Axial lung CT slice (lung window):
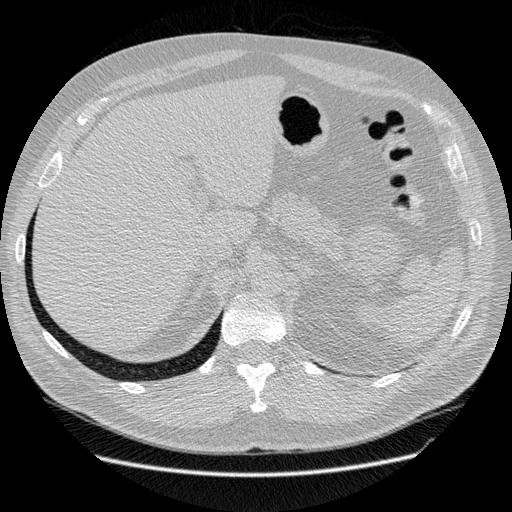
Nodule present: no